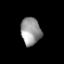
Tissue: lung
Cell type: Endothelial cells
Senescence score: 0.5724
Nuclear area (px): 539
Mean DAPI intensity: 151.562